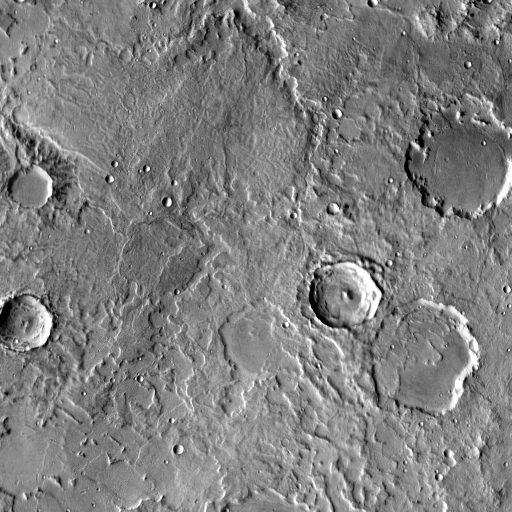
Crater classes present: Background, Other, Layered, Buried